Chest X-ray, AP view. Patient: 34 years old, sex M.
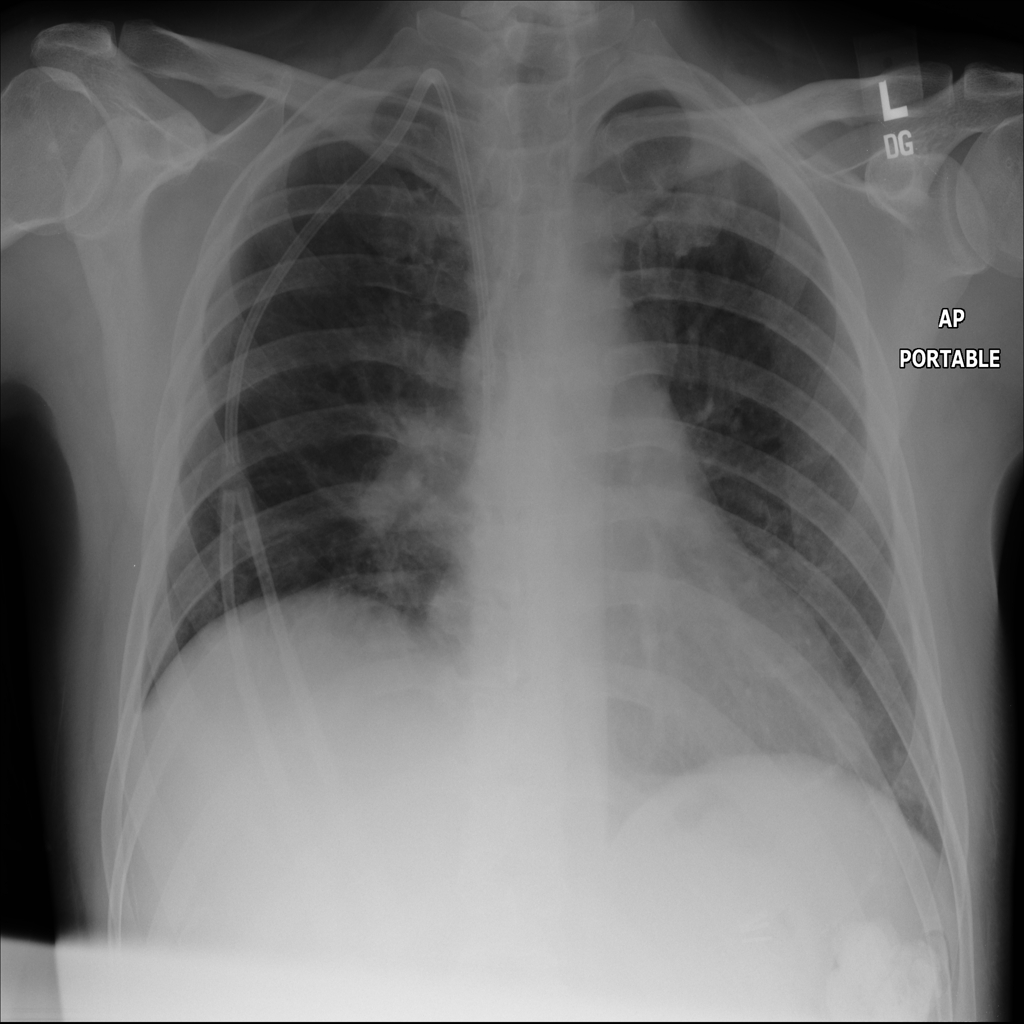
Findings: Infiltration